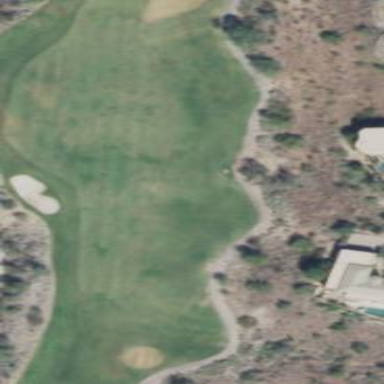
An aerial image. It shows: Rough area in golf course.